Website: ulta-beauty
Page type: address-validator
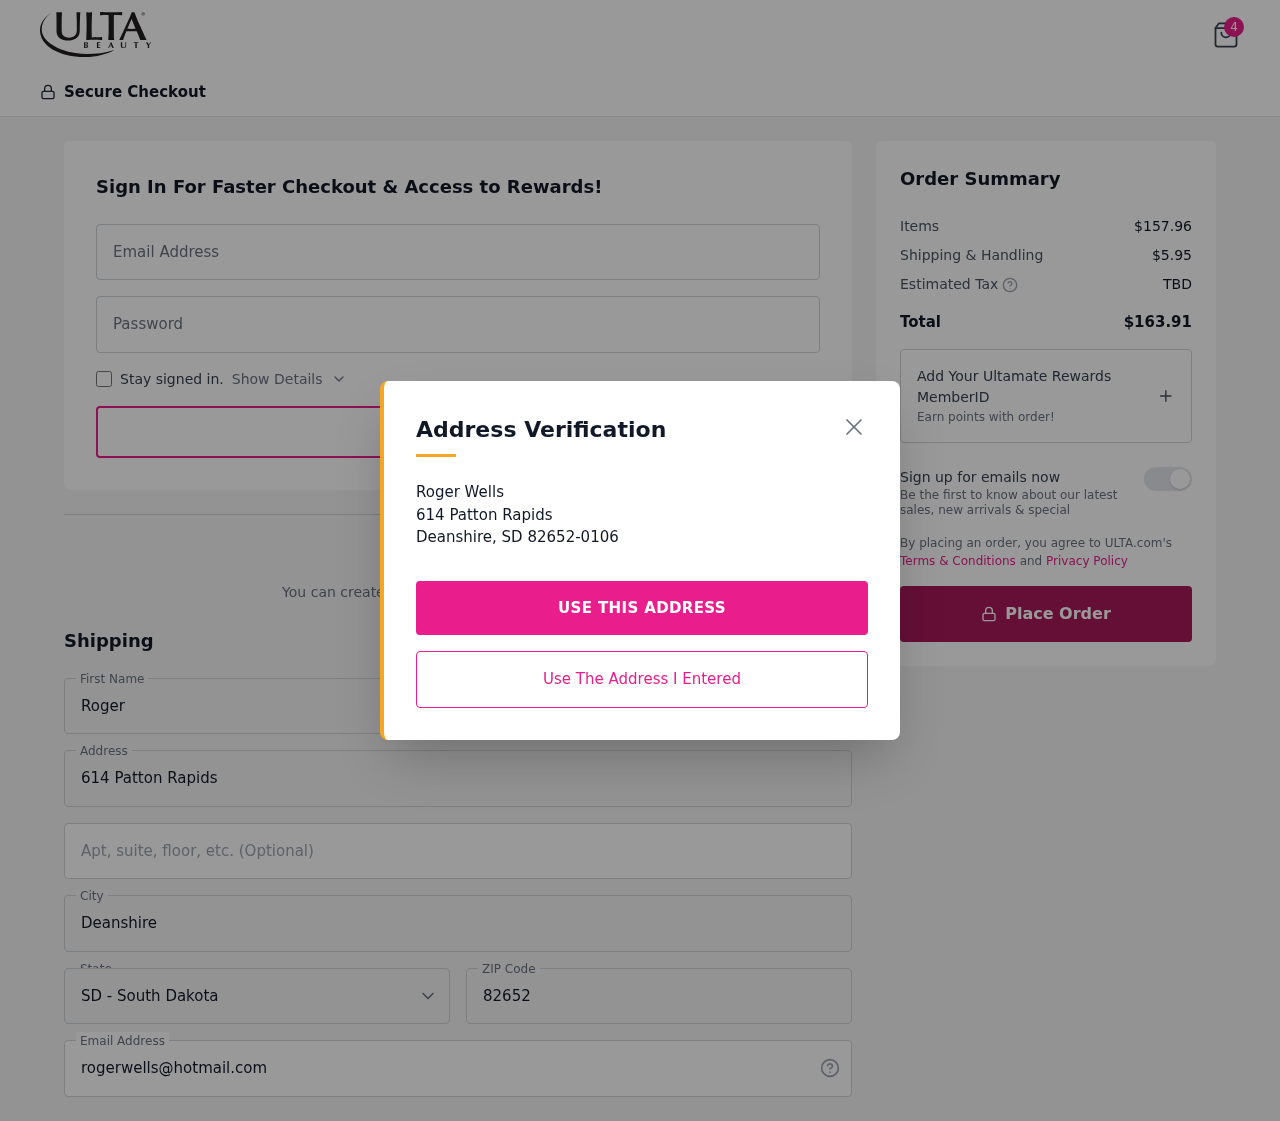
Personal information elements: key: PII_CITY
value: Deanshire
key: PII_EMAIL
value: rogerwells@hotmail.com
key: PII_FIRSTNAME
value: Roger
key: PII_LASTNAME
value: Wells
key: PII_POSTCODE
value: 82652
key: PII_STATE_ABBR
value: SD
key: PII_STREET
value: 614 Patton Rapids
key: PII_STREET2
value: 614 Patton Rapids
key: PII_FULLNAME2
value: Roger Wells
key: PII_CITY2
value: Deanshire
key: PII_STATE_ABBR2
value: SD
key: PII_POSTCODE_FULL
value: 82652
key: PII_POSTCODE_EXT
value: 0106
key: PII_POSTCODE_NUMERIC
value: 82652
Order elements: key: ORDER_NUM_ITEMS
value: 4
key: ORDER_SUBTOTAL
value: $157.96
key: ORDER_SHIPPING_COST
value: $5.95
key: ORDER_TOTAL
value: $163.91